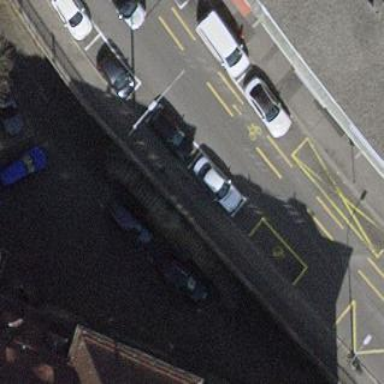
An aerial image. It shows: Street-side parking lot with asphalt surface.